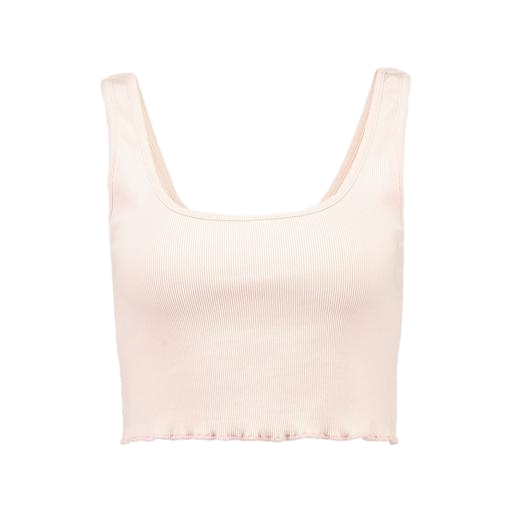
pink scoop-neck crop top, pink rib tank, beige tank top, white background